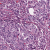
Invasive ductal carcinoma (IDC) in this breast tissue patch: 1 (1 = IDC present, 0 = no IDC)